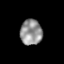
Tissue: skin
Cell type: Epithelial cells
Senescence score: 0.2076
Nuclear area (px): 550
Mean DAPI intensity: 146.102